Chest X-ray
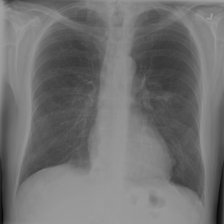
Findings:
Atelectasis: positive
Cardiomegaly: negative
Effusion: negative
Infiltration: positive
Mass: negative
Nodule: negative
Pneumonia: positive
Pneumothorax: negative
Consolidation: negative
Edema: negative
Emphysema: negative
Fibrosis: negative
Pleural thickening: negative
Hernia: negative